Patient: sex F, age 65
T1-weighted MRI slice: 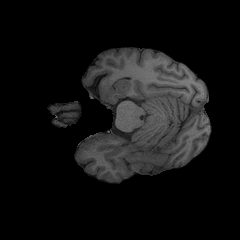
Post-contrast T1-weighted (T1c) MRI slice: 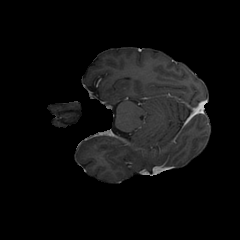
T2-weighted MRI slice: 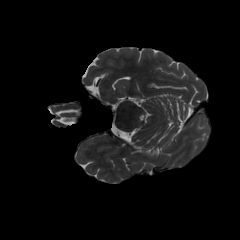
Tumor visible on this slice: no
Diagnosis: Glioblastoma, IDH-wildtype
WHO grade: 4